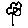
Label: flower